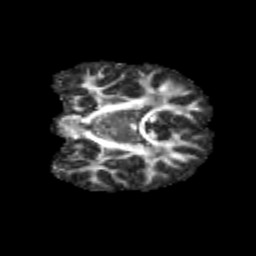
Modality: FA
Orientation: coronal
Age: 13
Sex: male
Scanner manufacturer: siemens
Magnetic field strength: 3 T
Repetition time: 3.8 s
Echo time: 0.07 s